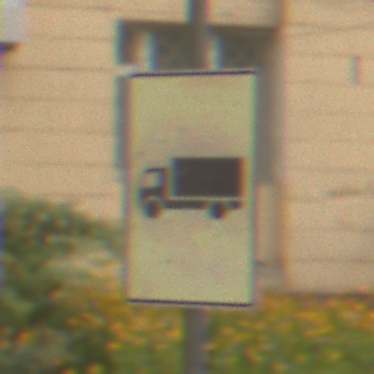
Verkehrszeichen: KFZZulaessigeGesamtmasse3Komma5TOhnePfeilsymbol
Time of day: MorningAfternoon
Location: Outdoor (Urban)
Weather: Overcast
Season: NotSpecified
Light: Natural